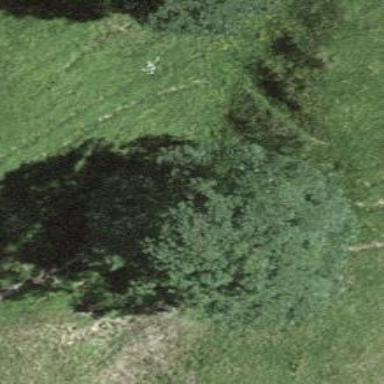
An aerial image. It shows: Single tag "natural: tree."